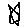
Label: star